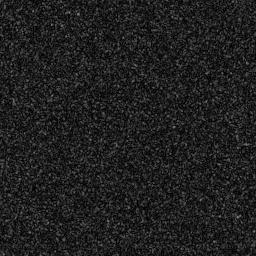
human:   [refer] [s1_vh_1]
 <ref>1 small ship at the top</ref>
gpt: <box>[[51, 22, 57, 34, 0]]</box>